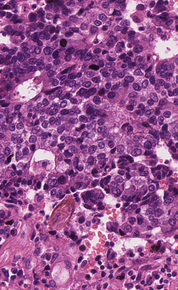
Tumor epithelial tissue: yes
Tumor-associated stroma tissue: yes
Normal tissue: no